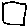
Label: square